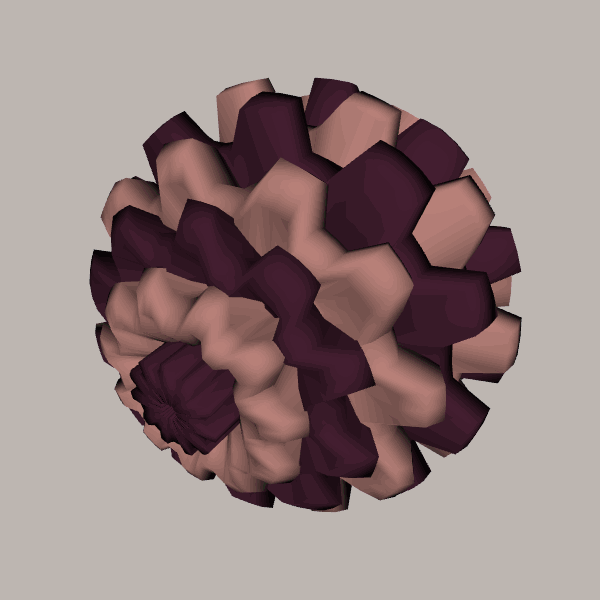
Background: light